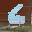
Label: 6